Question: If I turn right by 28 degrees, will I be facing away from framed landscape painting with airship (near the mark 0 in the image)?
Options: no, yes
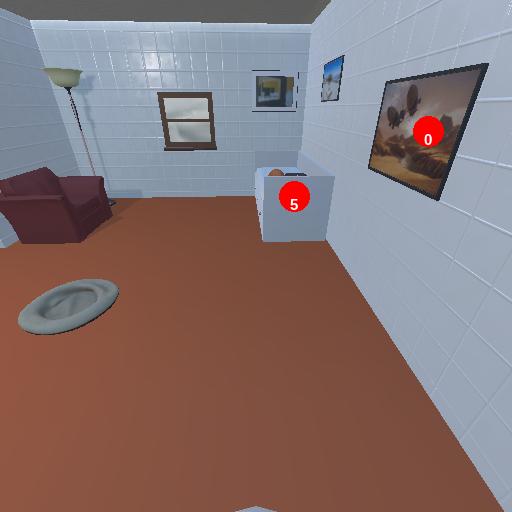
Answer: no